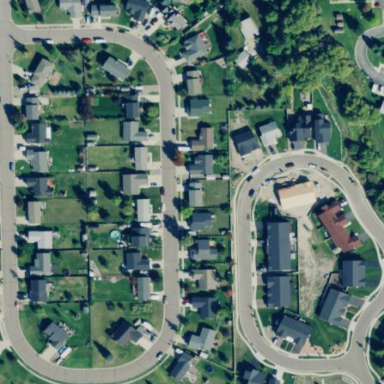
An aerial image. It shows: Residential area.